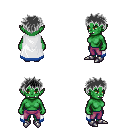
a pixel art fantasy rpg character, female body template, orc, green skin, white trimmed cape, magenta pants, gray bedhead hairstyle, metal boots, four views (front, back, left, right), 2x2 character sprite sheet, small pixel art, hard edges, no anti-aliasing